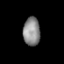
Tissue: prostate
Cell type: T cells
Senescence score: 0.333
Nuclear area (px): 470
Mean DAPI intensity: 138.566